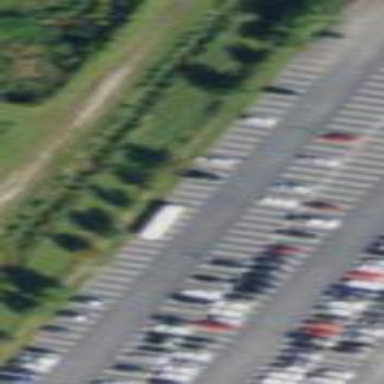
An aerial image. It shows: Parking lane.